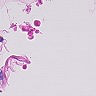
Metastatic tissue present: no